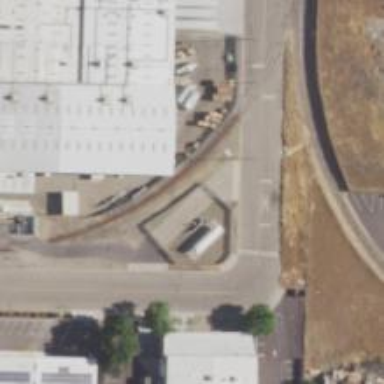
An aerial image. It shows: Rail spur service.